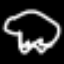
Label: frog